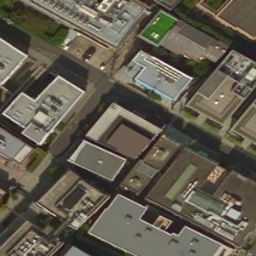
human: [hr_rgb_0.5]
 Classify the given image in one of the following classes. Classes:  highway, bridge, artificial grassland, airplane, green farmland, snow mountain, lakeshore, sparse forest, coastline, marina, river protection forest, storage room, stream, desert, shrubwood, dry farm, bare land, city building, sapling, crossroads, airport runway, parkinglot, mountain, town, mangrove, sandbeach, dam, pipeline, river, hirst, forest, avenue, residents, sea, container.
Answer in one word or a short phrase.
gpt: city building